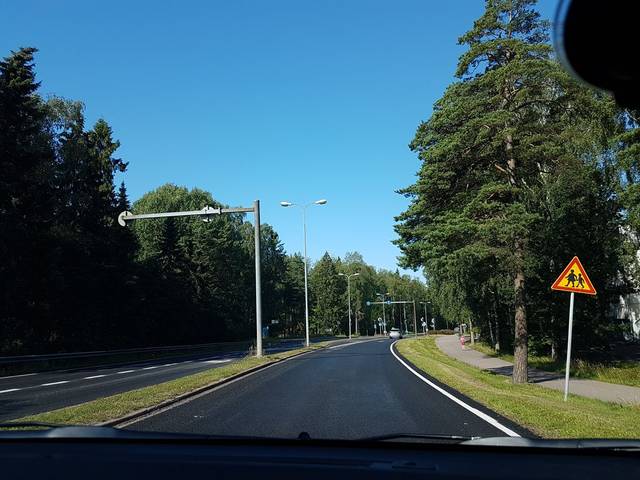
Region: Finland
Coordinates: 60.174, 24.794